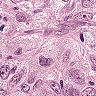
Metastatic tissue present: yes